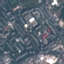
Land use / land cover class: Residential